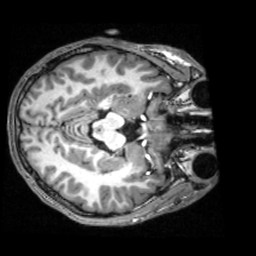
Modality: T1w
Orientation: axial
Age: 20
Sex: male
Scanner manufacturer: siemens
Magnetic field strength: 3 T
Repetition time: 2.53 s
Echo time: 0.00339 s